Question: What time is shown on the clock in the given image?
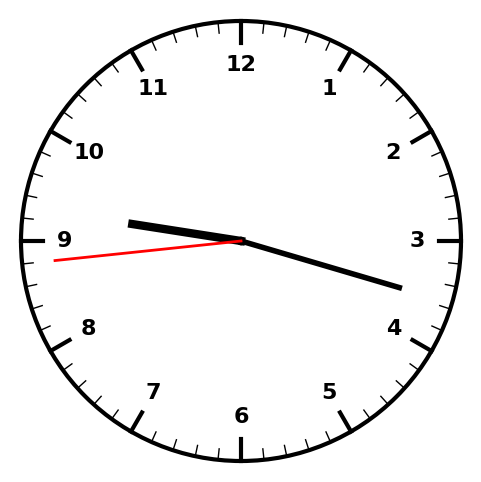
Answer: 09:17:44